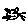
Label: cat